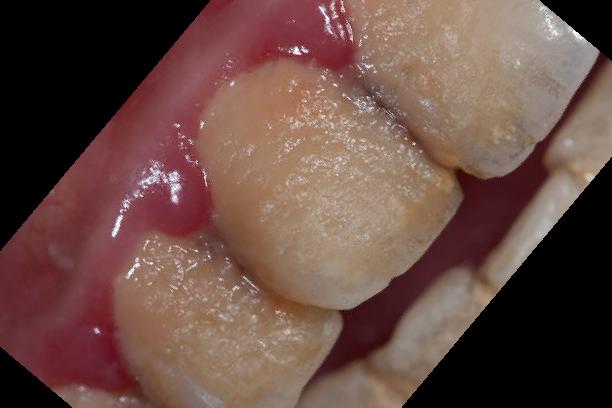
Condition: Gingivitis